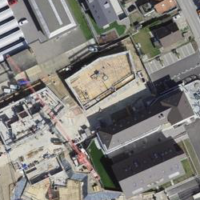
EUNIS habitat code: 55
Species observed at this site:
Portulaca oleracea